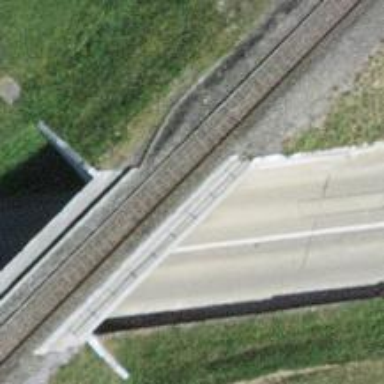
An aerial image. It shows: There is bridge over railway with one track.